Question: I am using AppCompat library for DrawerLayout. However the action bar is not showing the launcher icon next to hamburger menu icon. I have tried several ways to resolve this issue but none of them worked. Anybody has a clue how to resolve it?
I want to show an image just like here Google+ icon is visible next to hamburger icon.

Best Regards
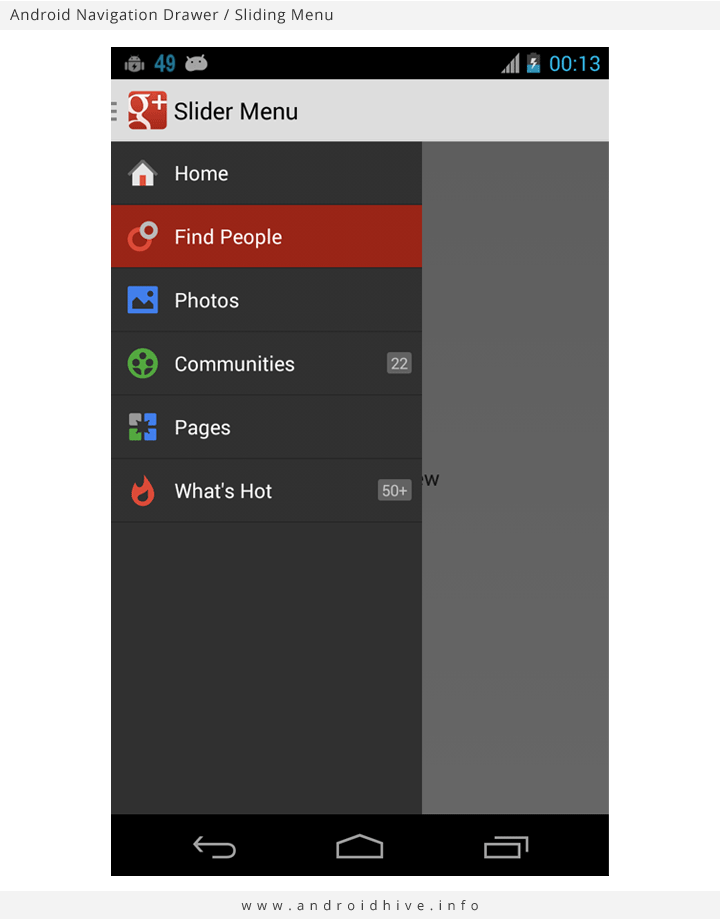
Answer: The reason appIcon/launcher icon is not appearing in the actionBar is because of the new design guidelines of Material Design (Thanks to CommonsWare for telling). However I have used a much simpler & easier solution - Custom ActionBar.
Steps:
1. Create an XML file which follows your design pattern for Action Bar
2. In Activity: LayoutInflater inflater = LayoutInflater.from(this);
inflater.inflate(R.layout.custom_action_bar, null);
getSupportActionBar().setHomeEnabled(true); // for burger icon
getSupportActionBar().setDisplayHomeAsUpEnabled(true); // burger icon related
getSupportActionBar().setDisplayShowCustomEnabled(true); // CRUCIAL - for displaying your custom actionbar
getSupportActionBar().setDisplayShowTitleEnabled(true); // false for hiding the title from actoinBar
Hopefully this will save some ones time.